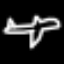
Label: airplane